Question: Good day.
I have a script which displays time until an event starts: My script looks like this:
'''
$gameDate = $row['event_date'];
if($gameDate !== $lastDate){
$calcDate = $gameDate.$time;
$calcDate = strtotime(str_replace('/', '-', $gameDate));
$remaining = $calcDate - time();
$days_remaining = floor($remaining / 86400);
$hours_remaining = floor(($remaining % 86400) / 3600);
if($days_remaining < 0 && $hours_remaining < 0){
echo'';
}
if($days_remaining == 0){
echo 'Starts In: <span class="timeSpan">'.$hours_remaining.'</span> Hours';
}
else if($days_remaining != 0){
echo' Starts In: <span class="timeSpan">'.$days_remaining.'</span> Days And <span class="timeSpan">'.$hours_remaining.'</span>Hours';
}
'''
My script works perfectly, infact it works so good that it continues to count even if the event has expired thus:

Any idea why it is doing it? My if statment to stop this behaviour looks good for to me...?
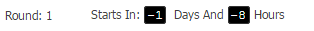
Answer: Assuming that even when an event has started and that you don't want to display negative hours either, you need to change your condition to 'OR'.
And to avoid the rest of the code executing and displaying negative numbers, you need to put it in an 'else' block:
'''
if($days_remaining<0 || $hours_remaining<0) {
^^ use OR
// Event has already started
echo '';
} else {
// the rest of your code in the 'else' block
}
'''